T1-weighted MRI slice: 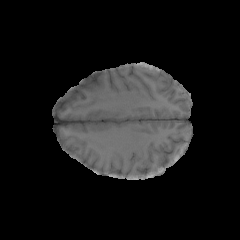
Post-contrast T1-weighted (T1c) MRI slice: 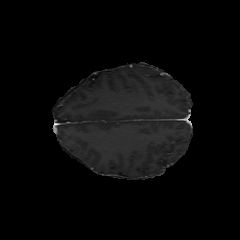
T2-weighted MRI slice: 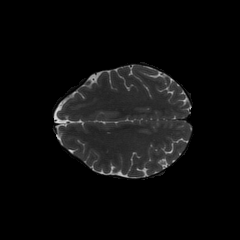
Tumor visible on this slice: no